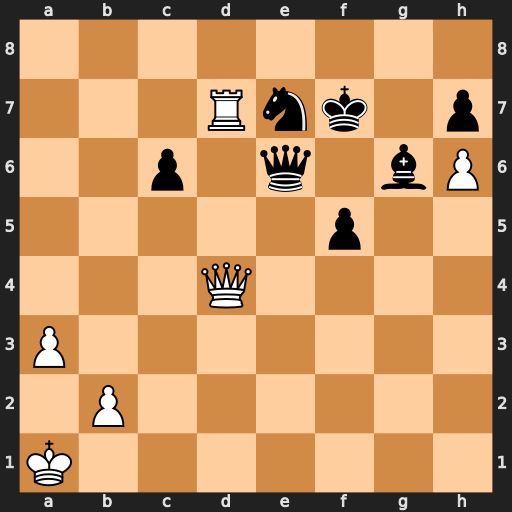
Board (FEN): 8/3Rnk1p/2p1q1bP/5p2/3Q4/P7/1P6/K7
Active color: w
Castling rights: -
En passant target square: -
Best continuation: Rd6 Qe1+ Ka2